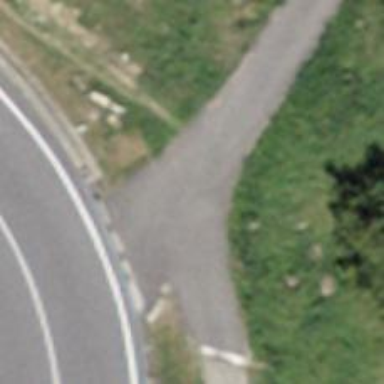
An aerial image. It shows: Ground path.